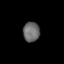
Tissue: prostate
Cell type: Myeloid cells
Senescence score: 0.3589
Nuclear area (px): 324
Mean DAPI intensity: 105.997